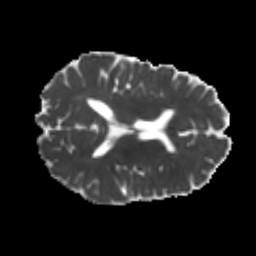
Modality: MD
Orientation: axial
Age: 23
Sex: female
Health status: healthy
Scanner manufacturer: philips
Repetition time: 7.388 s
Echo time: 0.08599 s